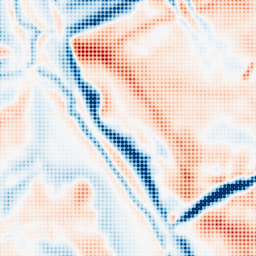
Category: multiscale
Decomposition family: dog_multiscale
Decomposition parameters: sigma_ratio: 1.4
n_scales: 5
base_sigma: 2
Upsampling method: sinc_blackman
Upsampling parameters: scale: 8
kernel_size: 8
Upsampling scale: 8